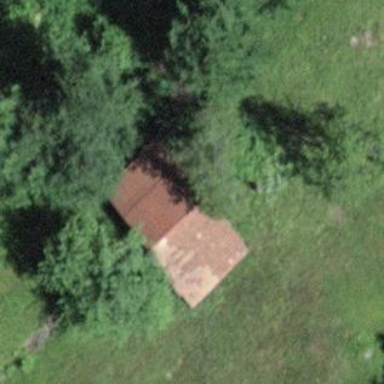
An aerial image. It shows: Rural barn.